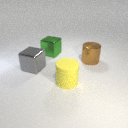
large yellow rubber cylinder to the right of large green metal cube